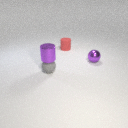
small red rubber cylinder to the right of small gray rubber sphere